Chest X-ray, PA view. Patient: 28 years old, sex M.
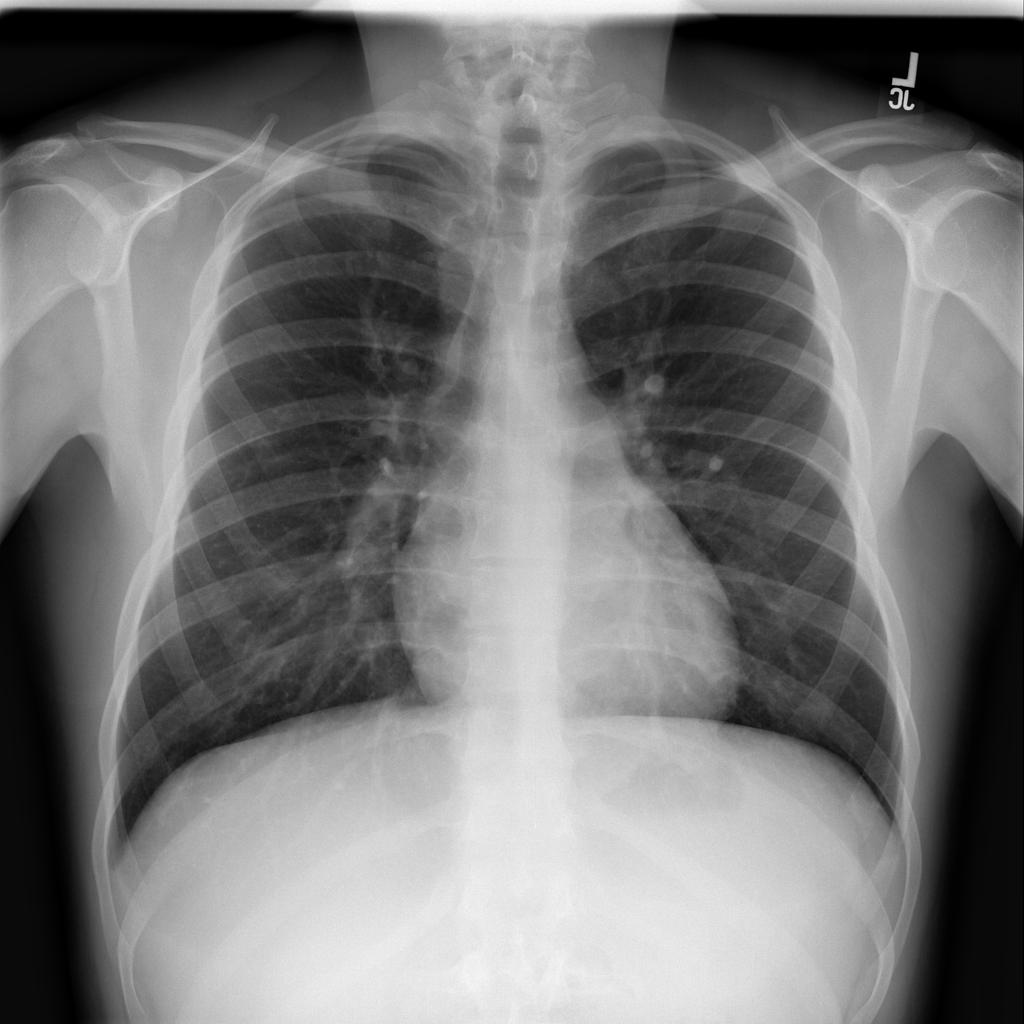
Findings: No Finding